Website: apple
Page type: payment
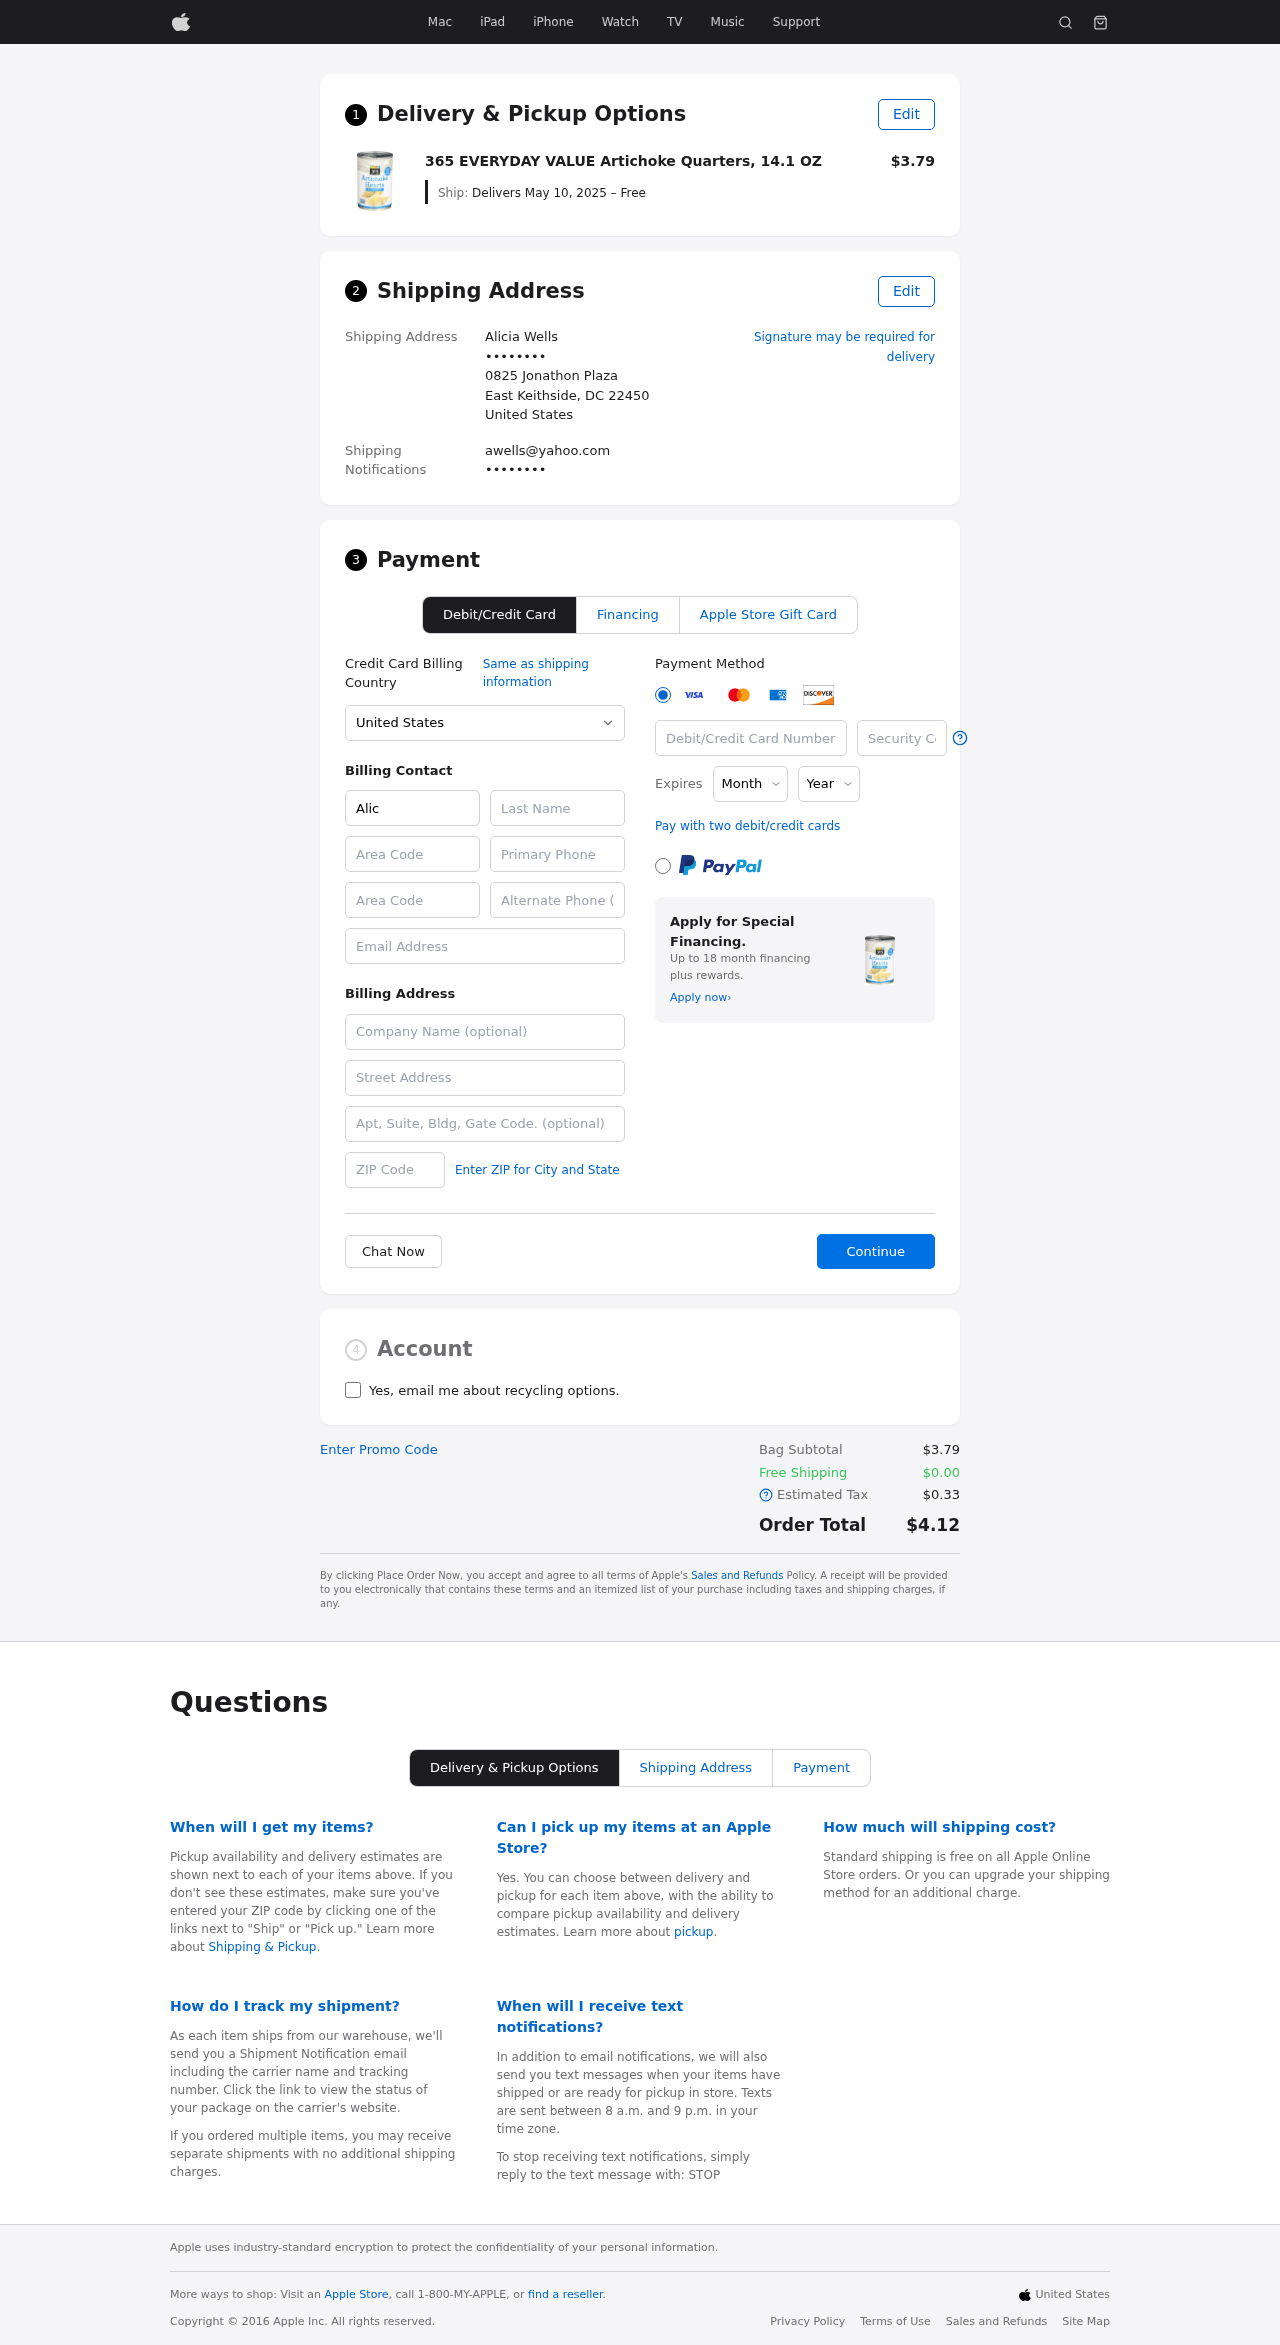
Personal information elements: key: PII_CARD_CVV
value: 6591
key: PII_CARD_EXPIRY_MONTH
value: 06
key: PII_CARD_EXPIRY_YEAR
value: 28
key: PII_CARD_NUMBER
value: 3472 8661 9526 061
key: PII_CITY_STATE_ZIP
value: East Keithside, DC 22450
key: PII_COUNTRY
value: United States
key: PII_EMAIL
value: awells@yahoo.com
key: PII_EMAIL2
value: awells@yahoo.com
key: PII_FIRSTNAME
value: Alicia
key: PII_FULLNAME
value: Alicia Wells
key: PII_LASTNAME
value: Wells
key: PII_PHONE3
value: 3892020367
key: PII_PHONE_ALT
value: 7034886848
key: PII_PHONE_ALT_AREA
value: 703
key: PII_PHONE_AREA
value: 389
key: PII_SECURITY_CODE
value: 42657
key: PII_STREET
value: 0825 Jonathon Plaza
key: PII_PHONE
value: ••••••••
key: PII_PHONE2
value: ••••••••
Product elements: key: PRODUCT1_NAME
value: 365 EVERYDAY VALUE Artichoke Quarters, 14.1 OZ
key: PRODUCT1_PRICE
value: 3.79
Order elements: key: ORDER_DELIVERY_DATE
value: Delivers May 10, 2025 – Free
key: ORDER_SUBTOTAL
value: $3.79
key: ORDER_SHIPPING_COST
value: $0.00
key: ORDER_TAX
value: $0.33
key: ORDER_TOTAL
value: $4.12